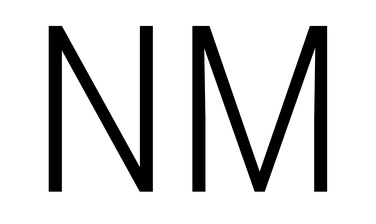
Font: Roboto_Condensed_Light